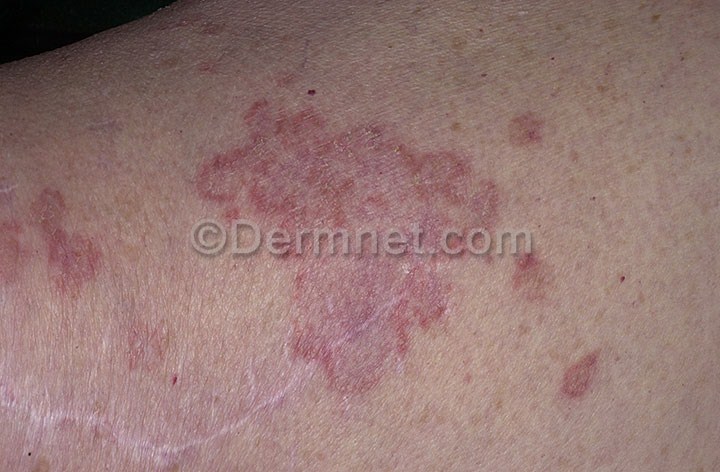
Disease: Tinea Ringworm Candidiasis and other Fungal Infections